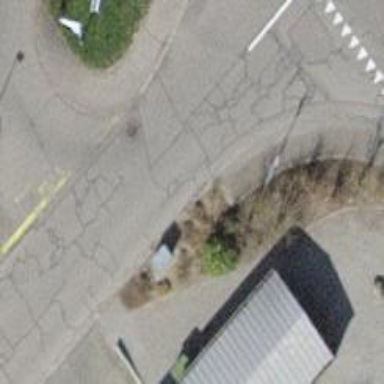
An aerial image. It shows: Kerb barrier.